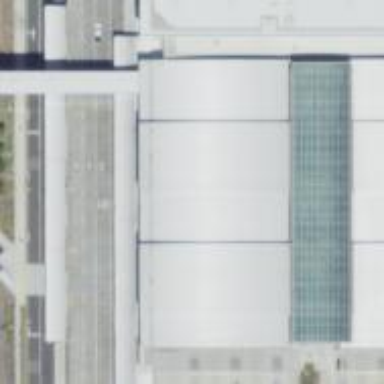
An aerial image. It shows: Information terminal.